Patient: sex M, age 61
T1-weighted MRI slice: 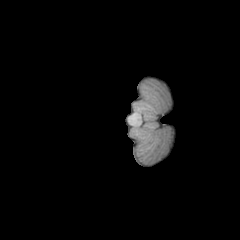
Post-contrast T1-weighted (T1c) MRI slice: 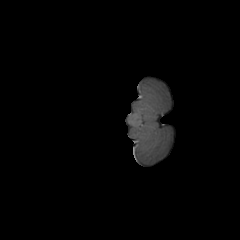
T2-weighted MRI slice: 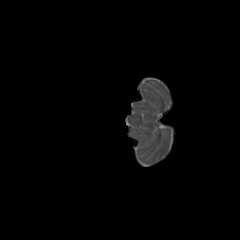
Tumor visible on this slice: no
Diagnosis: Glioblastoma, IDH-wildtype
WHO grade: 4